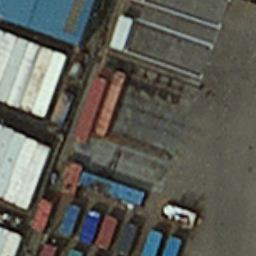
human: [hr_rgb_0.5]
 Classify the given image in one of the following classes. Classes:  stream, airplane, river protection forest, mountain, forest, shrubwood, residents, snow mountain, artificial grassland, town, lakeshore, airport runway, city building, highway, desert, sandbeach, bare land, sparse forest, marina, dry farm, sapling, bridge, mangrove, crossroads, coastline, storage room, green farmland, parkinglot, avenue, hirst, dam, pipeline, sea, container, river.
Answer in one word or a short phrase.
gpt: container